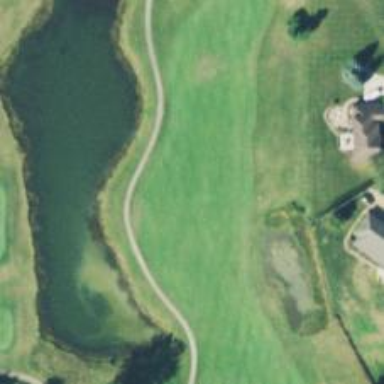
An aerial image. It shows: View of golf hole.